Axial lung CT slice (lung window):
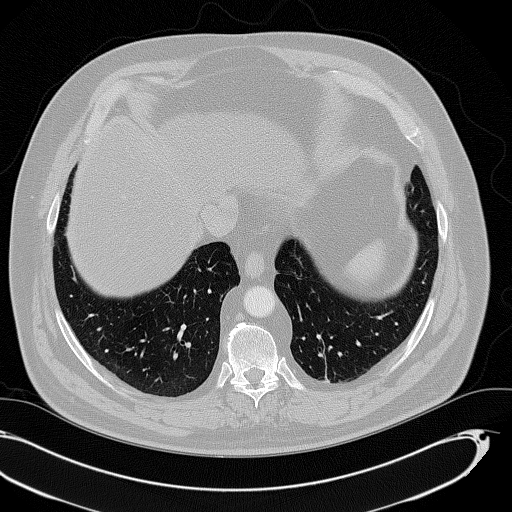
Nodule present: no